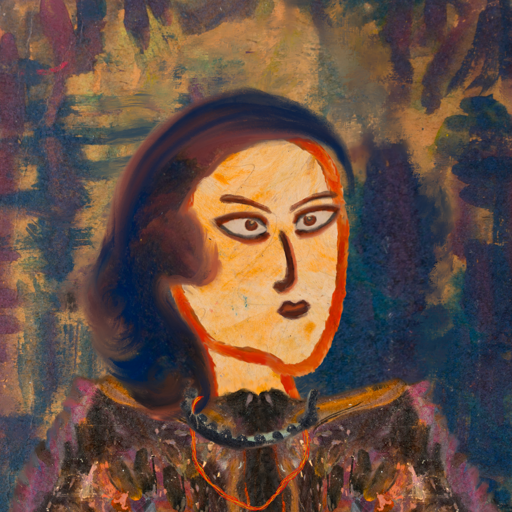
Background: InTheSun, Head And Neck Side: Experience, Face Side: Roy_Bahadur, Bust: Gypsy_Queen, Hair Side: Mother_And_Son_Son, Head Accessory: Blank, Second Necklace: Gypsy_Mother_2, Necklace: Childish, Baby: Blank